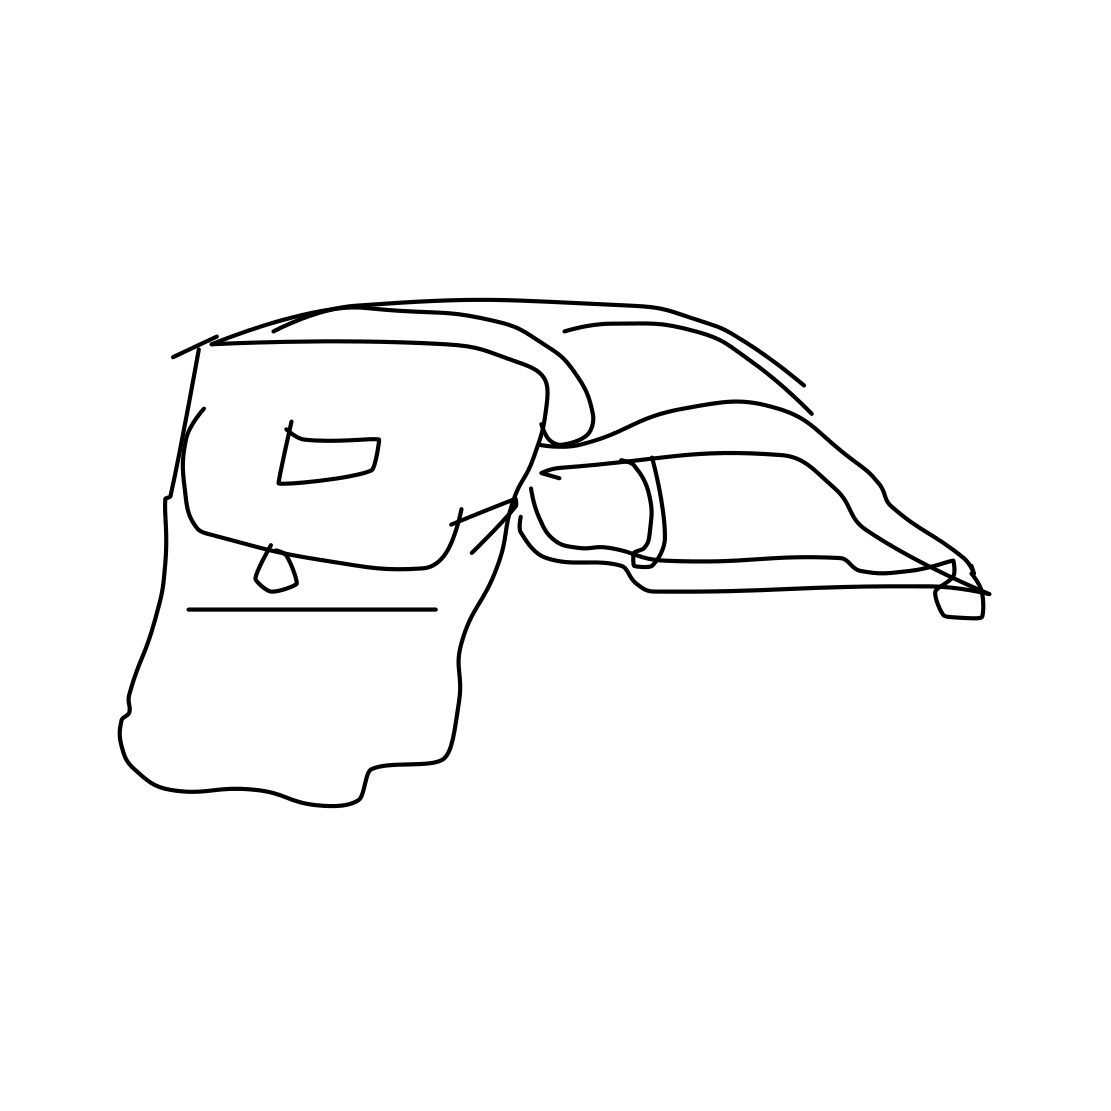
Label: backpack